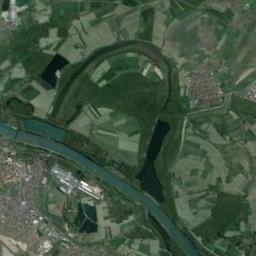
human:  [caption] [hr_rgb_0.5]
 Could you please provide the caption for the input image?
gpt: There are many trees around the river .

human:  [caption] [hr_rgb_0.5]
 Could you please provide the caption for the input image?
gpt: The green river is flanked by some fields and residential areas .

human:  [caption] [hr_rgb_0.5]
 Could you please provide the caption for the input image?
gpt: A cyan river with green and tan mixed fields on both sides of the bank and a city with large buildings .

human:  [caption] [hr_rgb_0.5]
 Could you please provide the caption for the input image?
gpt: The river goes through green farmland .

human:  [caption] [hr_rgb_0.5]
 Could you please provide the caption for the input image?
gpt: There are many green farmlands and some buildings near the river .